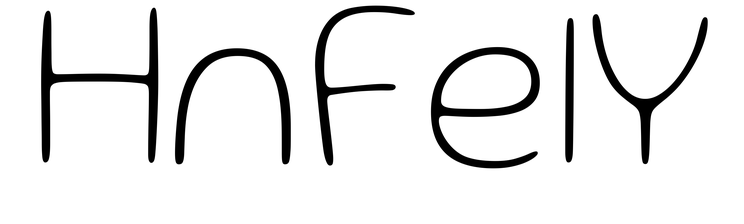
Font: Gluten_Thin